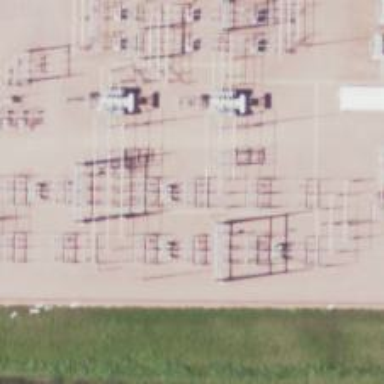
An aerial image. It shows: Switch for power supply.